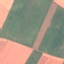
Land use / land cover: AnnualCrop